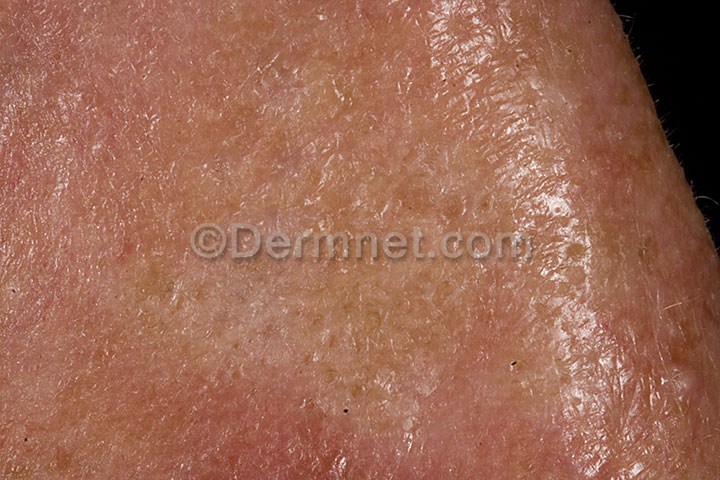
Disease: Lupus and other Connective Tissue diseases